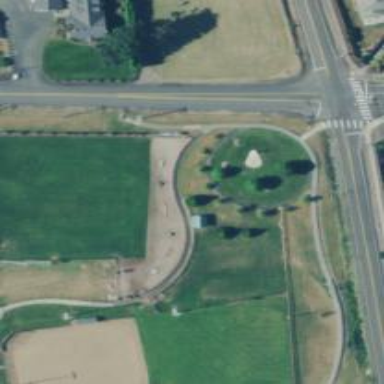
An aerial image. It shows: Fenced dog park area for leisure land.